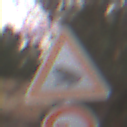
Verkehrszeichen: AmphibienwanderungRechts
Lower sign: UeberholverbotKraftfahrzeuge
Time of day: SunriseSunset
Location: Outdoor (Suburban)
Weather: PartlyCloudy
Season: NotSpecified
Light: Natural